Question: I have two points named as 'source' and 'target'. I know the coordinates of source (e.g, '[-1 1]') and the problem is determining the location of target (e.g, '[1 -1]').

I have some measurements, one of them is the angle of the arrow pointing from target to the source (i.e, '135 deg').
In order to find the location of target, I define an error function to minimize; I'm using gradient descent algorithm, so I have a symbolic error function like;
'''
syms xs ys xt yt
z(xs,ys,xt,yt) = theta - asin((ys - yt)/((xs - xt)^2 + (ys - yt)^2)^.5);
'''
In which 'theta' is the measured angle, '135 deg' (for an ideal solution 'z', the error, would be zero, '135 - 135 = 0')
there are other measurements and I calculate the Jacobian of these error functions and minimize the error.
Anyhow, the problem is that 'theta' in this example is '135 deg', but as we know the output for 'asin' is '[-90 90]' and for this example it is 'asin(1/2^.5) = 45 deg'. So for the right answer, my error function, 'z', won't be zero and I need to change my error function, what should I use?
I simply need an error function for my 'theta' varying over '[0 360]', while 'asin' and 'atan' have the range of '[-90 90]' and I can't use 'if' statements because of symbolic functions.
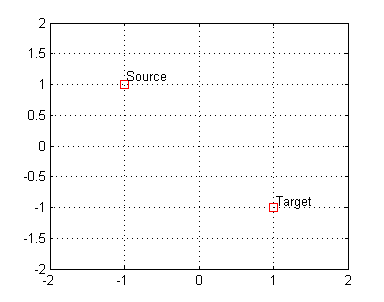
Answer: Let 'phi' denote the angle of the arrow from source to target. You want an error function that is non-negative and unimodal, with value zero for 'theta==phi' only.
This criterion is satisfied by the function
'''
z = (cos(theta) - cos(phi))^2 + (sin(theta) - sin(phi))^2;
'''
or equivalently, using 'xs', 'ys', 'xt', 'yt' instead of 'phi',
'''
z = (cos(theta) - (xs-xt)/((xs - xt)^2 + (ys - yt)^2)^.5)^2 + ...
(sin(theta) - (ys-yt)/((xs - xt)^2 + (ys - yt)^2)^.5)^2;
'''
This error function has the following interpretation: if the angles 'theta' and 'phi' are represented as points in the unit circle, 'z' is the joining those two points.
Of course, the error could be defined in terms of length (instead of squared length) by simply applying 'sqrt' to the expression above; and could be normalized between '0' and '1' by then dividing by '2'.